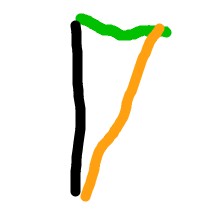
Shape: triangle